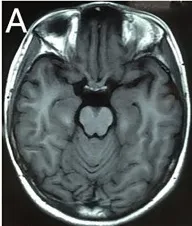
Preoperative MRI scan of the patient. T1-weighted images revealed a well-defined hypointense lesion at the right side of the saddle (A).
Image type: radiology (mri)